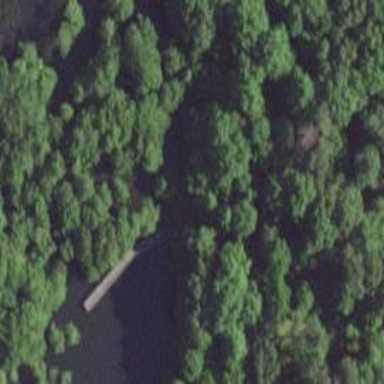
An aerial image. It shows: Footway on bridge.